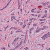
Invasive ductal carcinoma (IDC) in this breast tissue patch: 1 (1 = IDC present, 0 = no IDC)